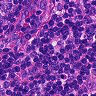
Metastatic tissue present: no